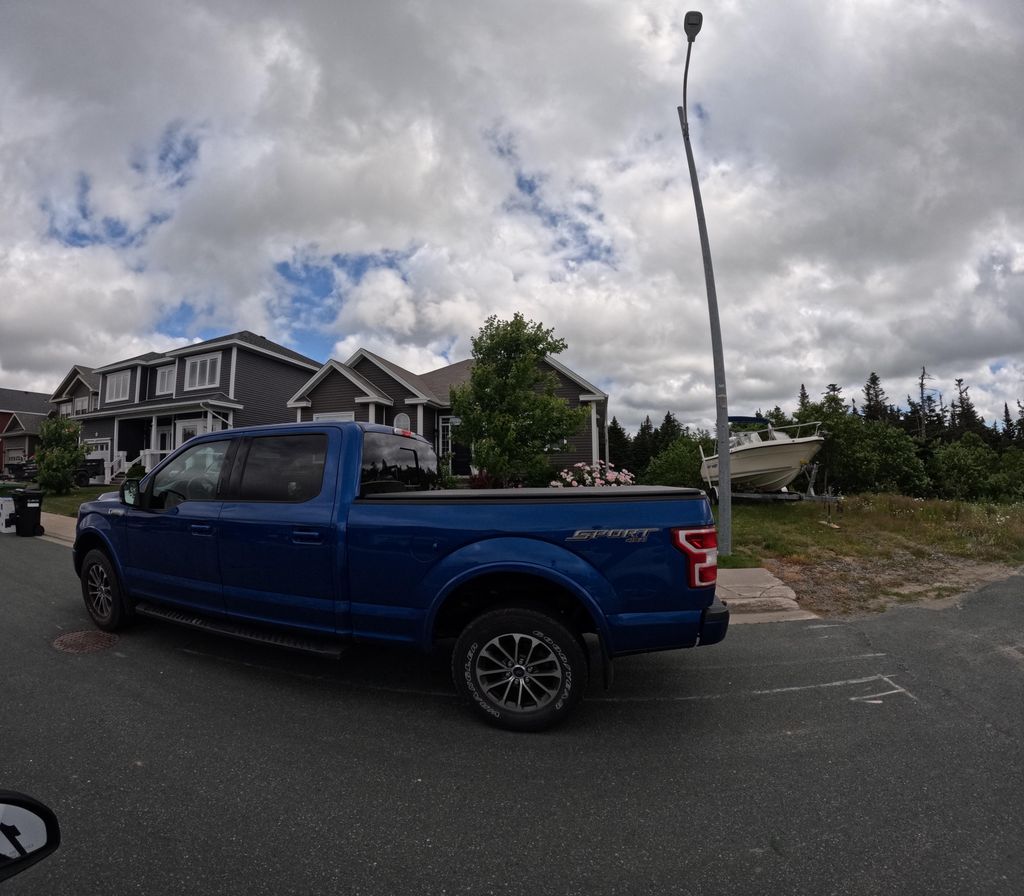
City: st_johns